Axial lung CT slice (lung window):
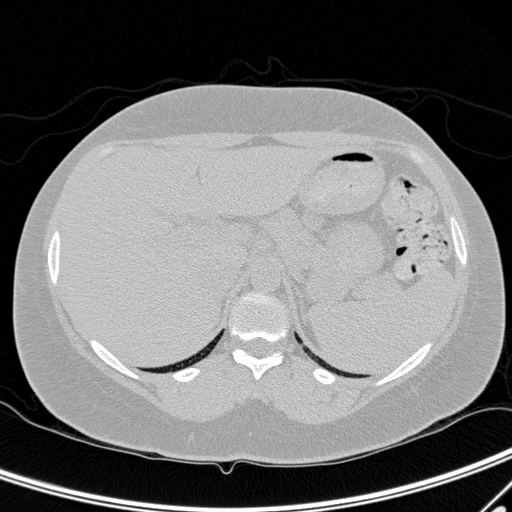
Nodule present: no